Aerial crown-view tile of a tropical tree (Barro Colorado Island, Panama), acquired 20250124:
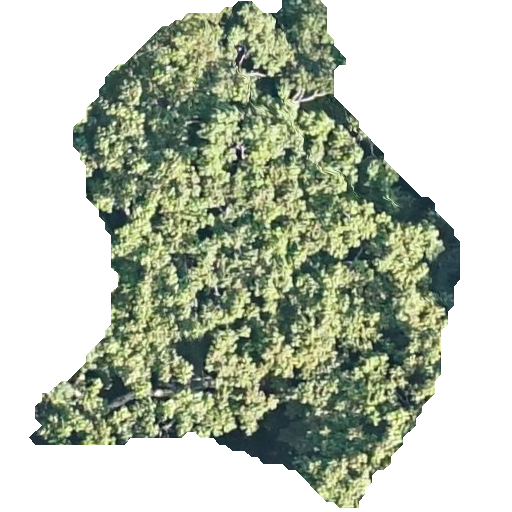
Species: Sterculia apetala
GBIF accepted scientific name: Sterculia apetala
Crown area: 206.231 m²